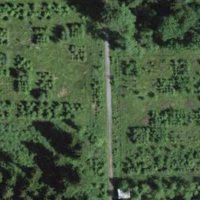
EUNIS habitat code: 43
Species observed at this site:
Lamium maculatum